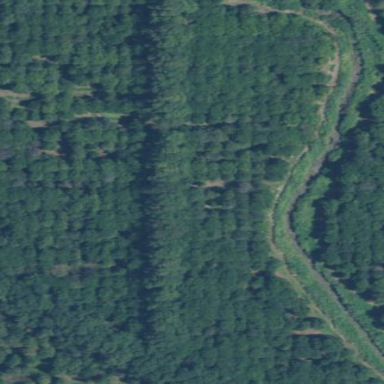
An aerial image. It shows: Orchard filled with macadamia trees.